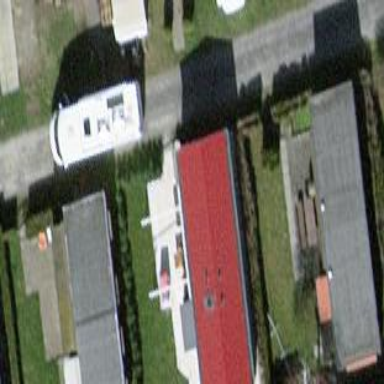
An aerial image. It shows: Static caravan building.